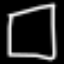
Label: square